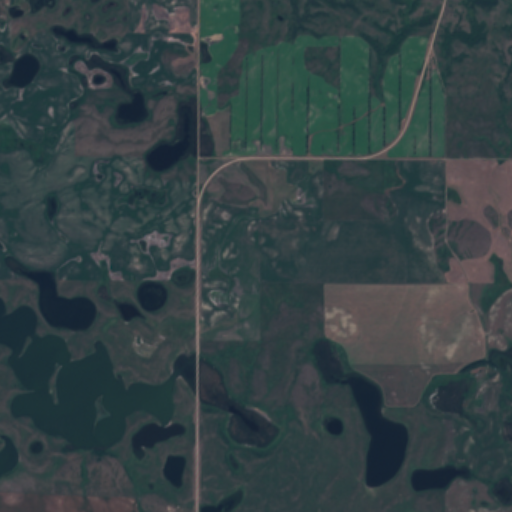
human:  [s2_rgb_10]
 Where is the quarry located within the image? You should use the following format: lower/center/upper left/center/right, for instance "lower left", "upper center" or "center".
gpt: The quarry is located in the lower left of the image.
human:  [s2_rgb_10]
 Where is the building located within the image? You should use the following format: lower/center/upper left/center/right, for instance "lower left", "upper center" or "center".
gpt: The building is located in the lower right of the image.
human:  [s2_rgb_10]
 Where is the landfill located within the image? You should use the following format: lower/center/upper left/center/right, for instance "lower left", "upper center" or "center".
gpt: There is no landfill in the image.